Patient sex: M
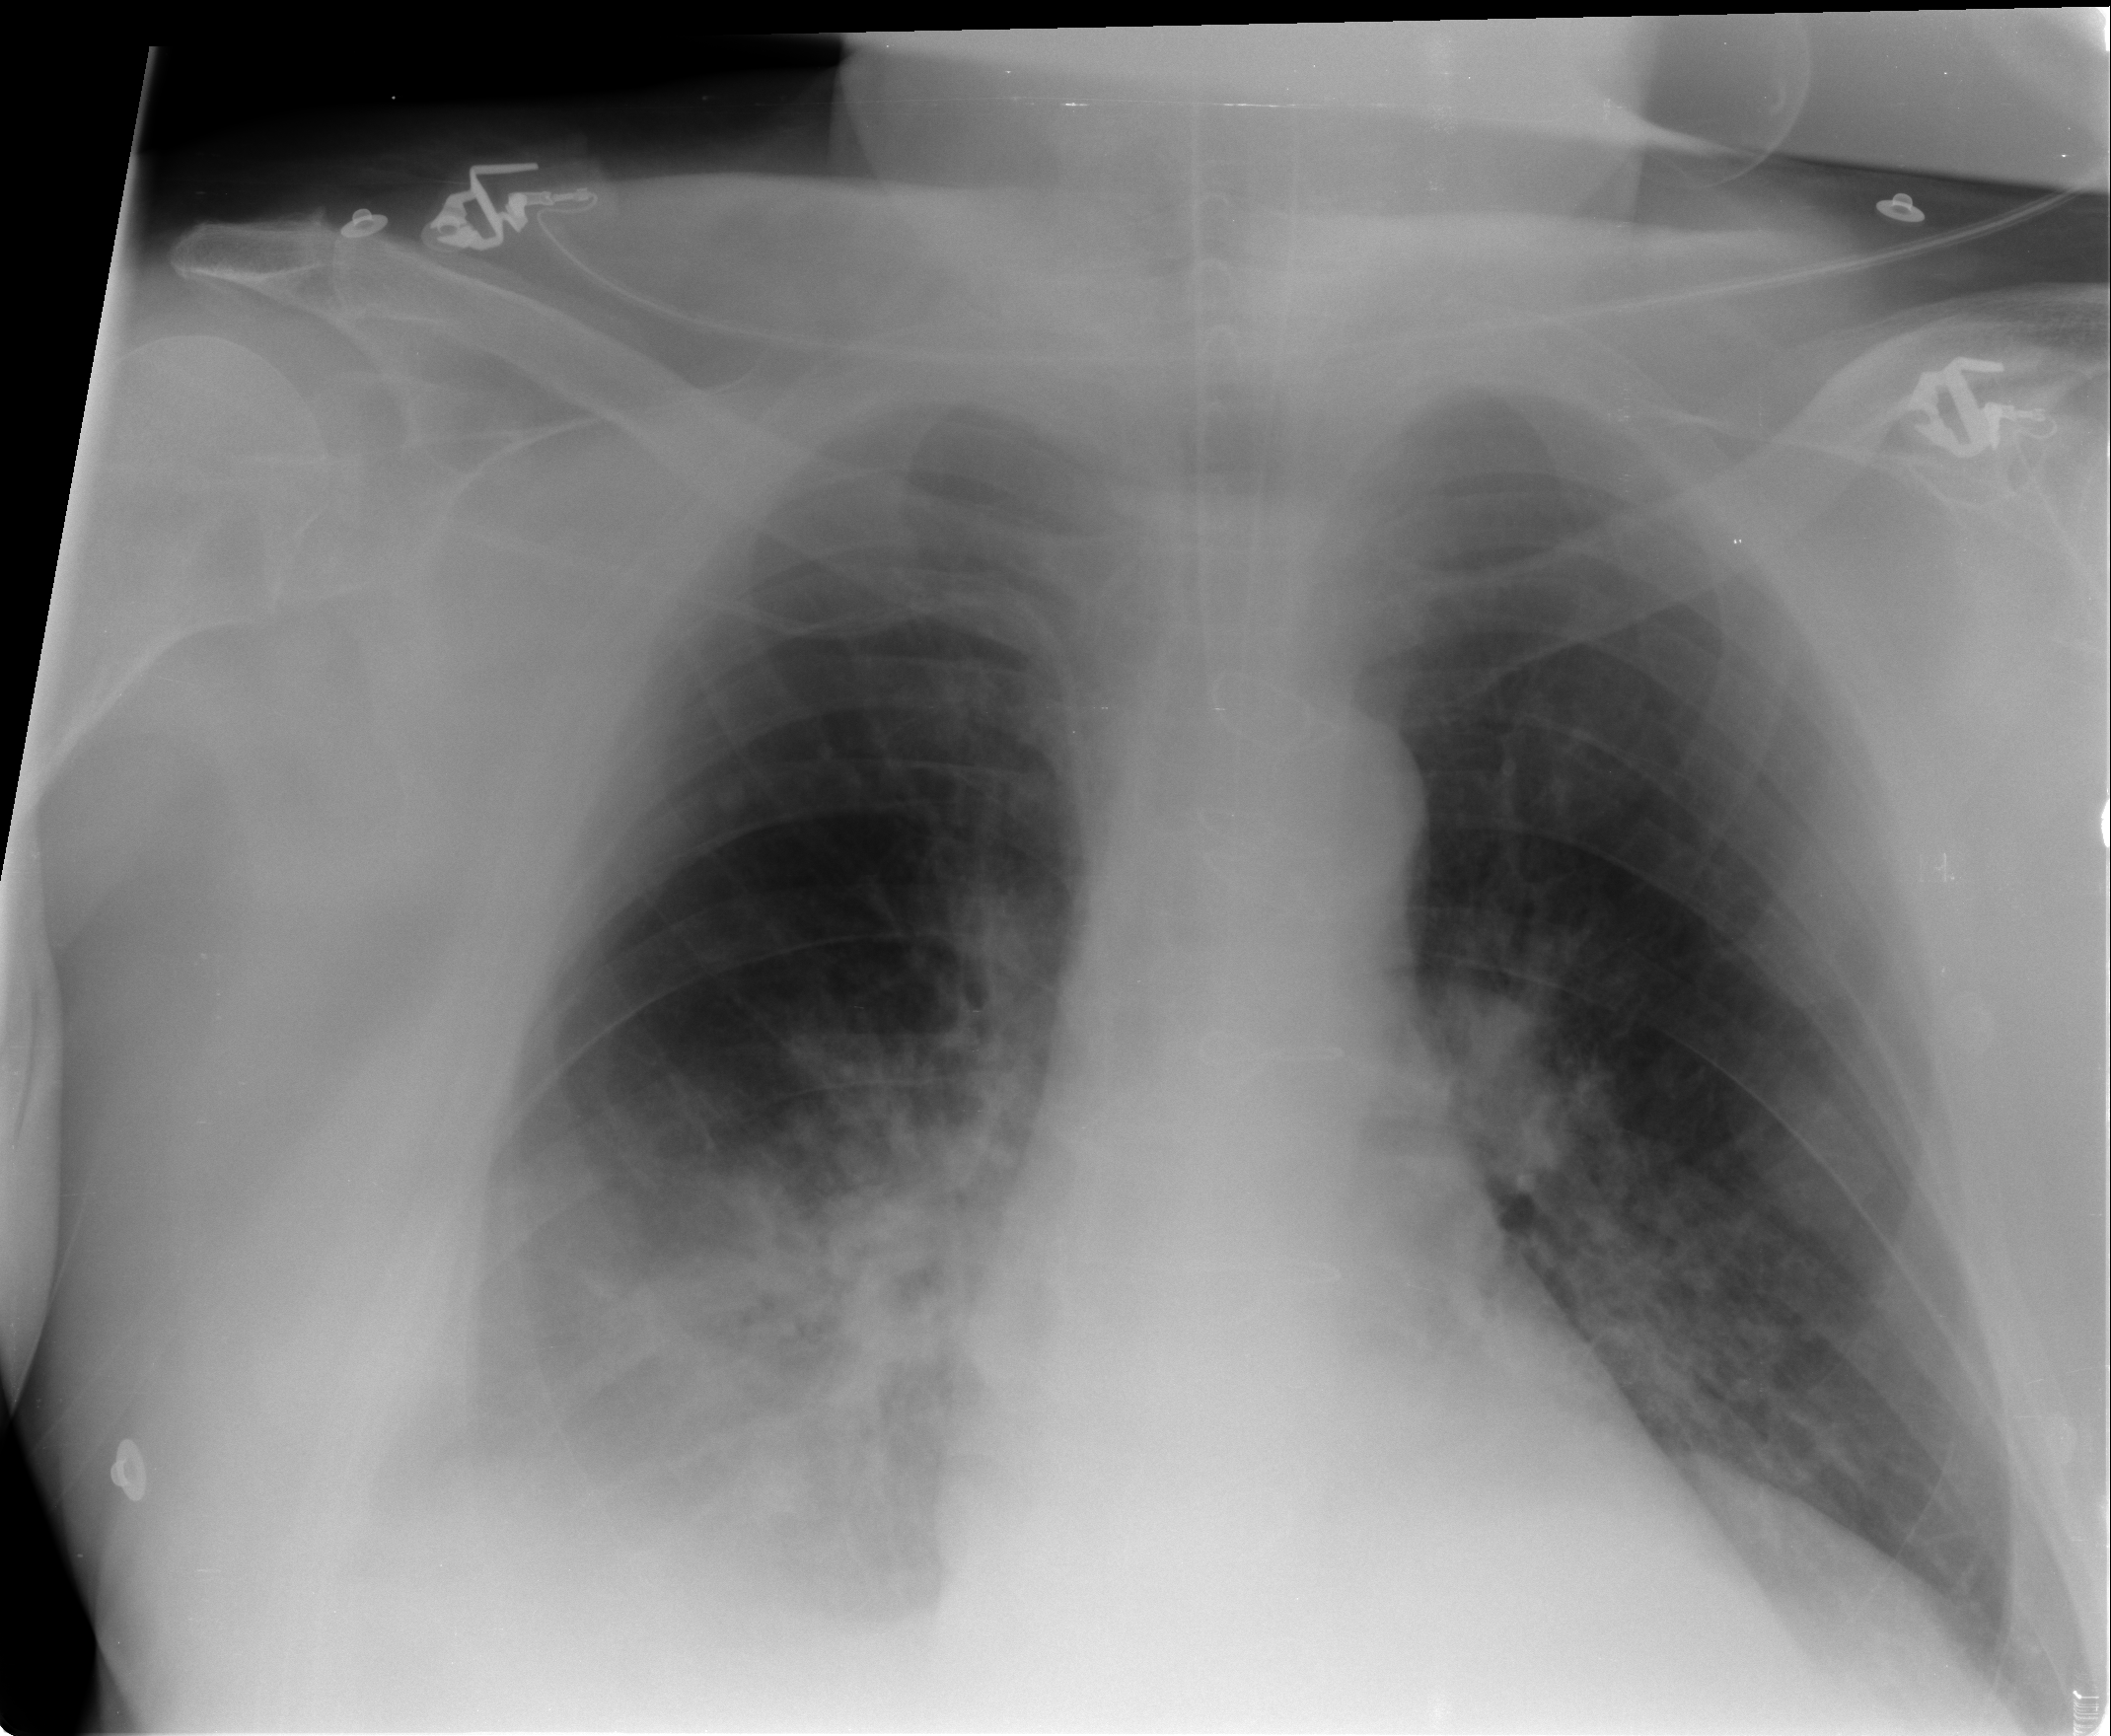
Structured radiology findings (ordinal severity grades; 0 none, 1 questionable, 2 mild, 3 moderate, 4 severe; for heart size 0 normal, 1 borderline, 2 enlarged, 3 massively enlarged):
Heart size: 2
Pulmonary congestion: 2
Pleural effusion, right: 2
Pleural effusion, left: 0
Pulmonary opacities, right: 3
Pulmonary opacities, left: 2
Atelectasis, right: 2
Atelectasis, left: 2